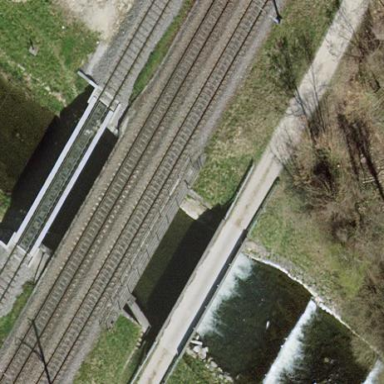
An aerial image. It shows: Man-made bridge.